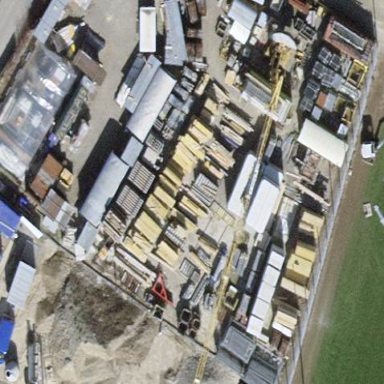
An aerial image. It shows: Industrial area.